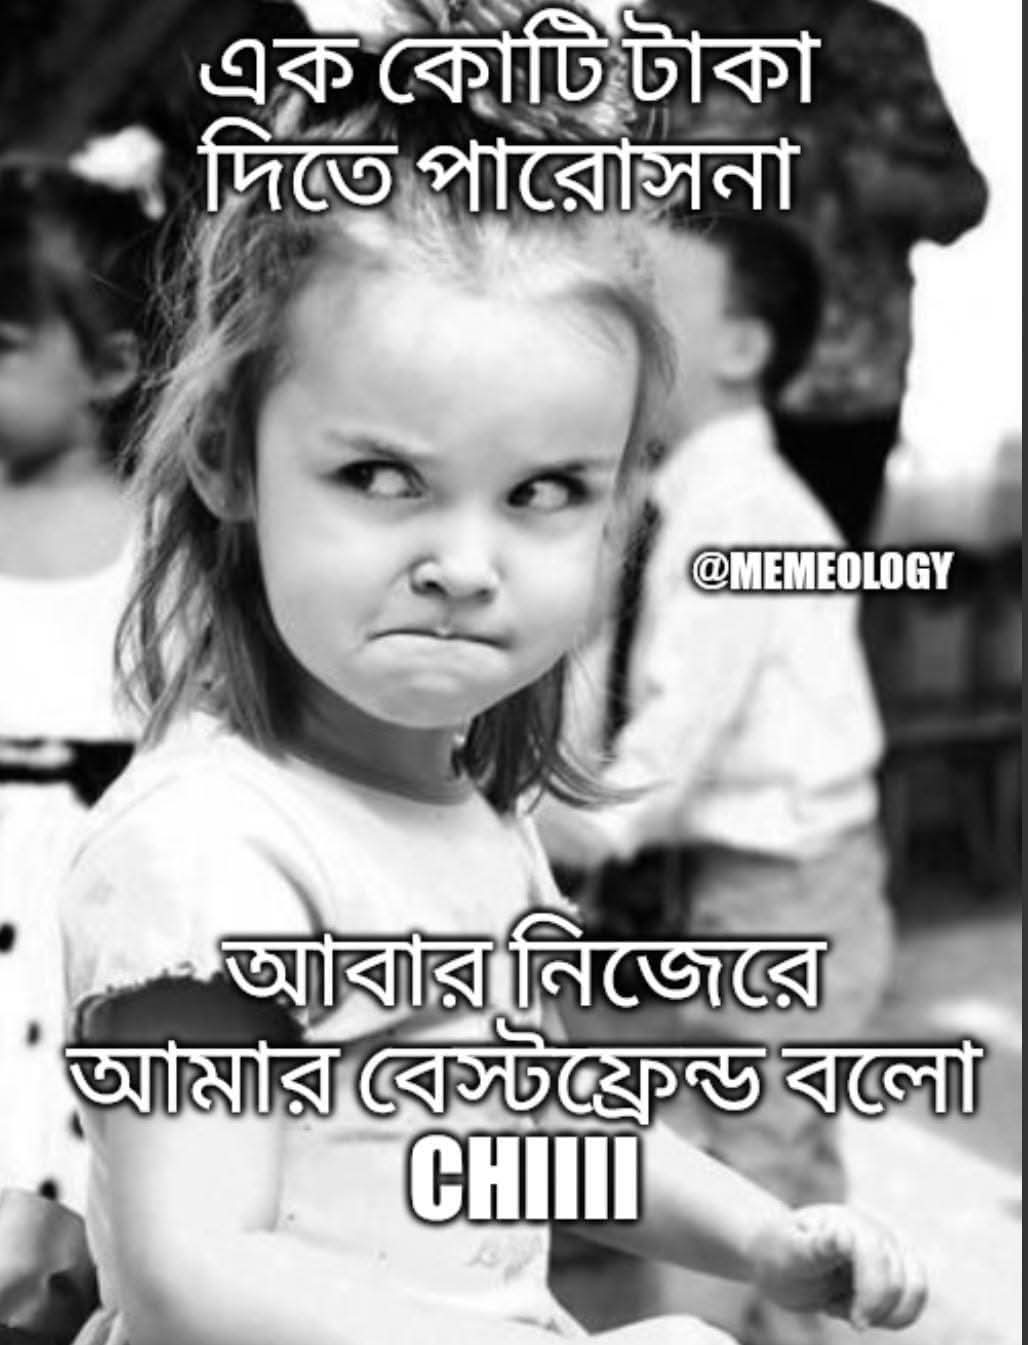
Text: এক কোটি টাকা দিতে পারোসনা
আবার নিজেরে আমার বেস্টফ্রেন্ড বলো
CHII
Label: Non Hate